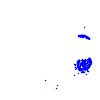
Particle: electron